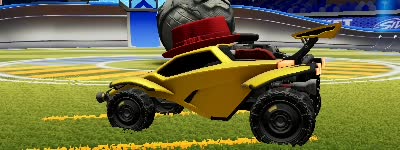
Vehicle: octane